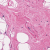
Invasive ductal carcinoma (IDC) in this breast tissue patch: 0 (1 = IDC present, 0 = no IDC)